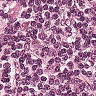
Metastatic tissue present: no